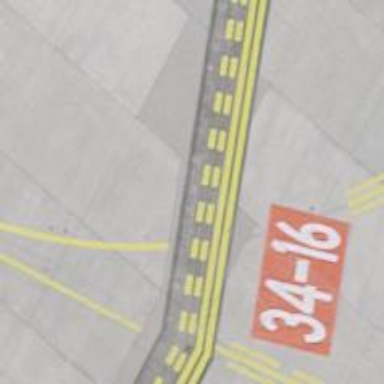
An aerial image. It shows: Runway holding position.